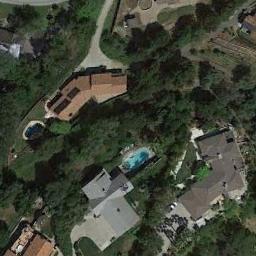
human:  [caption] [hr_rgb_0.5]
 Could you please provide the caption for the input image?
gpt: There are circular swimming pools beside this house .

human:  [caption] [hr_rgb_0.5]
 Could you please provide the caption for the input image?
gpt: The sparse residential is on the grass next to some trees .

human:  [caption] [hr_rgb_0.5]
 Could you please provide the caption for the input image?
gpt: There are several houses of various sizes and many green trees in a sparse residential area .

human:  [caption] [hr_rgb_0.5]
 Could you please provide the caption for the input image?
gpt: There are several buildings of different shapes and sizes in the sparse residential .

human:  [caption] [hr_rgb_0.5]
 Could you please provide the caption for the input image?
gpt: A sparse residential area with many green trees and several buildings .